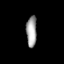
Tissue: prostate
Cell type: T cells
Senescence score: 0.348
Nuclear area (px): 316
Mean DAPI intensity: 161.703